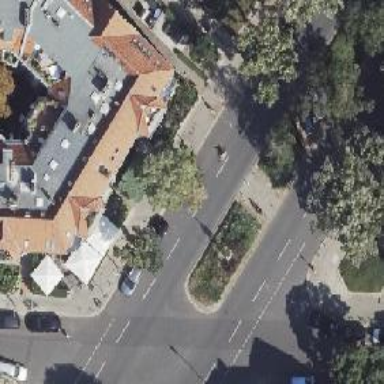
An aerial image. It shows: Tertiary road with asphalt surface. There is parking lane on the right side and street side parking on the left.